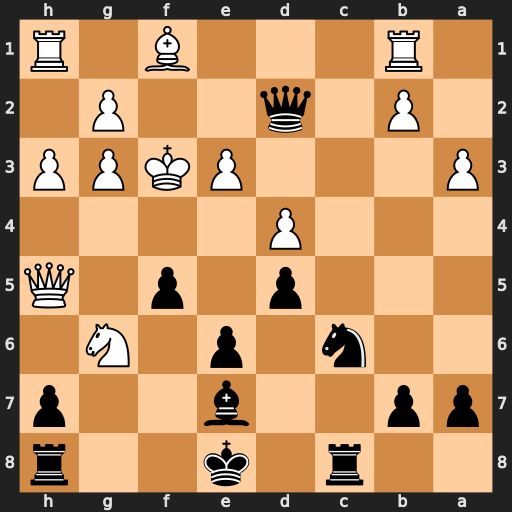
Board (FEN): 2r1k2r/pp2b2p/2n1p1N1/3p1p1Q/3P4/P3PKPP/1P1q2P1/1R3B1R
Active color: b
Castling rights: k
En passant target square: -
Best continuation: hxg6 Qxh8+ Kd7 Bb5 Rxh8